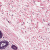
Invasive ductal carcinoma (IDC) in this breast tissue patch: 0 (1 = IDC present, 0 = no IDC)